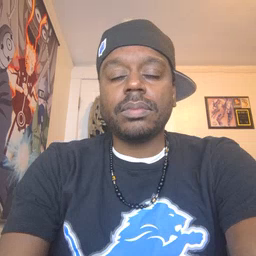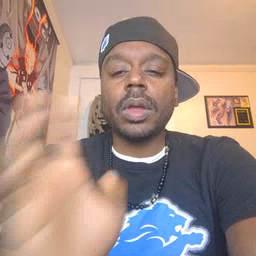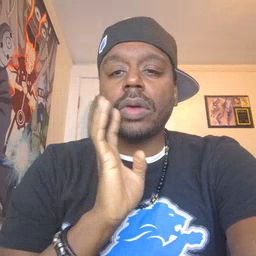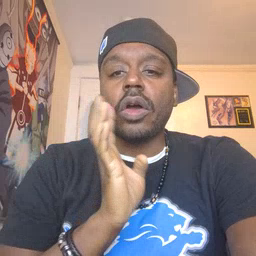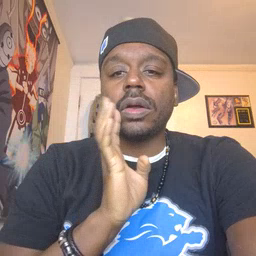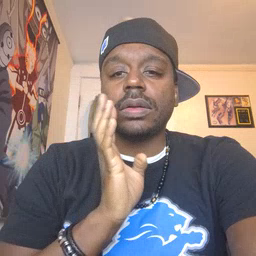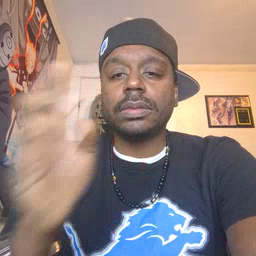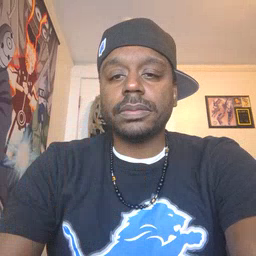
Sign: talk